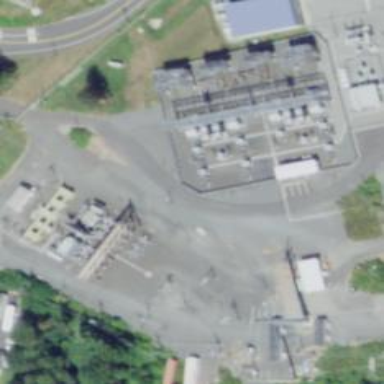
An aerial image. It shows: Switch used for power control.